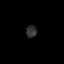
Tissue: lung
Cell type: Epithelial cells
Senescence score: 0.2413
Nuclear area (px): 124
Mean DAPI intensity: 49.653